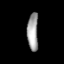
Tissue: lung
Cell type: Myeloid cells
Senescence score: 0.5597
Nuclear area (px): 411
Mean DAPI intensity: 158.316